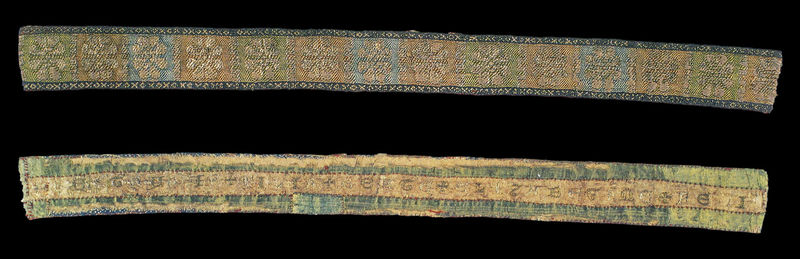
Titel: Band mit gestickter Inschrift (Inschriftseite: Kloster Altenberg, gewebte Borte: Köln)
Institution: Nürnberg, Germanisches Nationalmuseum
Schlagwörter: blau, grün, blume, blumen, schwarz, blüten, gürtel, rot, beige, muster, alt, band, gold, stickerei, stoff, borte, farbig, zwei, vergilbt, dekor, streifen, teppiche, faden, foto, blütenblätter, brokat, quadrate, blütenblatt, fäden, bordüren, gewebt, verzierungen, zweifarbig, weberei, verblichen, gewoben, gebrauchsspuren, brettchen, streifenmuster, abgenutzt, blumenornamente, pastellfarbig